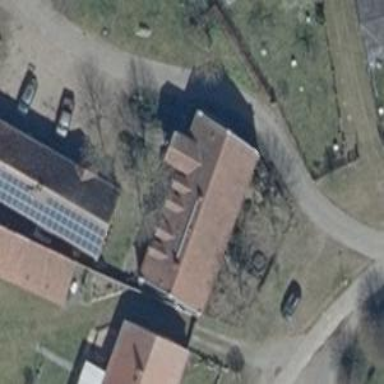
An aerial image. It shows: Guest house that looks like typical house.